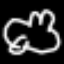
Label: frog